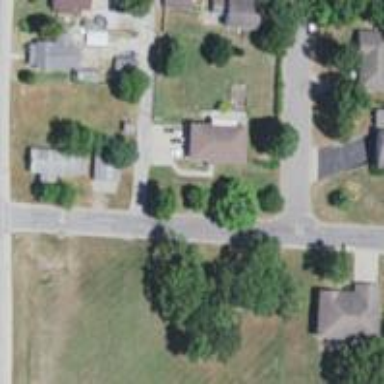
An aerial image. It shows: Alley classified as service road.